Question: I'm trying to put in a background image for my website and the background remains white. On inspect element it says that my image could not be found.
The CSS file is linked with the HTML file because other images work, and the full directory is:
'F:\Pete\Web Design\Assignment\imagesackground.jpg'
Image link for the error, if it helps:

'''
body{
background-image:url(imagesackground.jpg);
}
'''
This is the code for the background image I'm using.
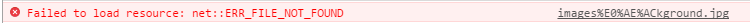
Answer: If you have your CSS in a subfolder, the following may solve the problem:
'''
body{
background-image:url("../images/background.jpg");
}
'''